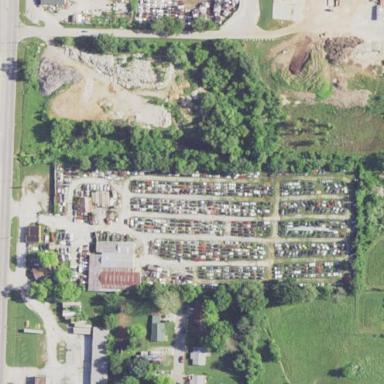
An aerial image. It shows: Industrial area designated as scrap yard.